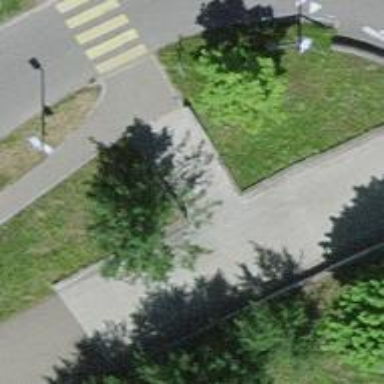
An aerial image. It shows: Cycleway with concrete surface.